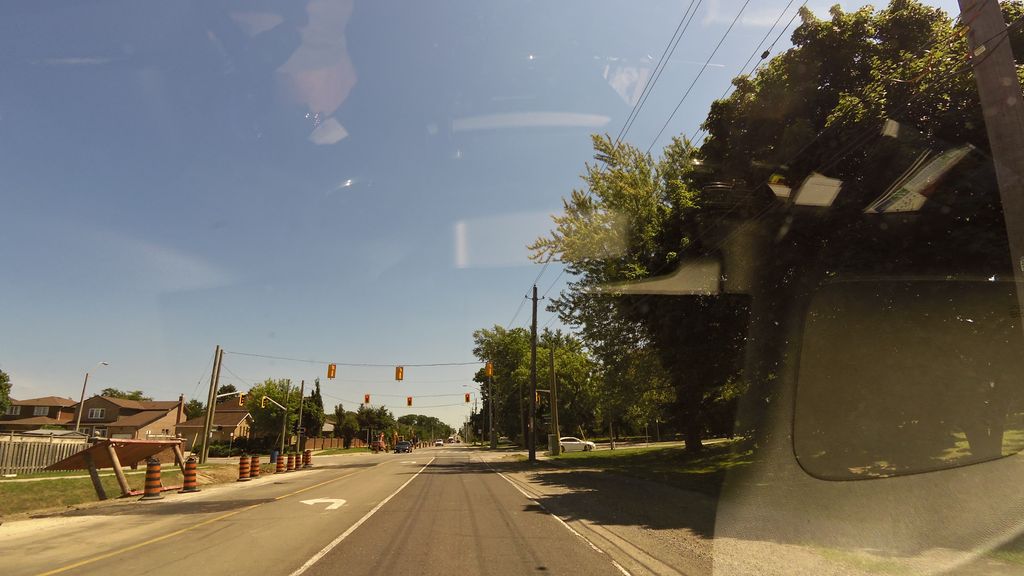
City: hamilton